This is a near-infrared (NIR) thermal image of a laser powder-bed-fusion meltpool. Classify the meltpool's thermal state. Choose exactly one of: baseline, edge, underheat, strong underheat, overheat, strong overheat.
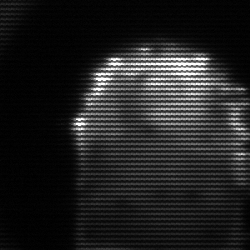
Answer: baseline